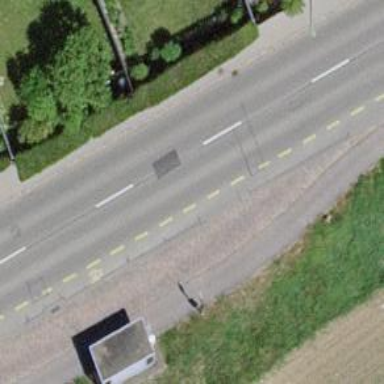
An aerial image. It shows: Secondary road with cycle lane on the left.